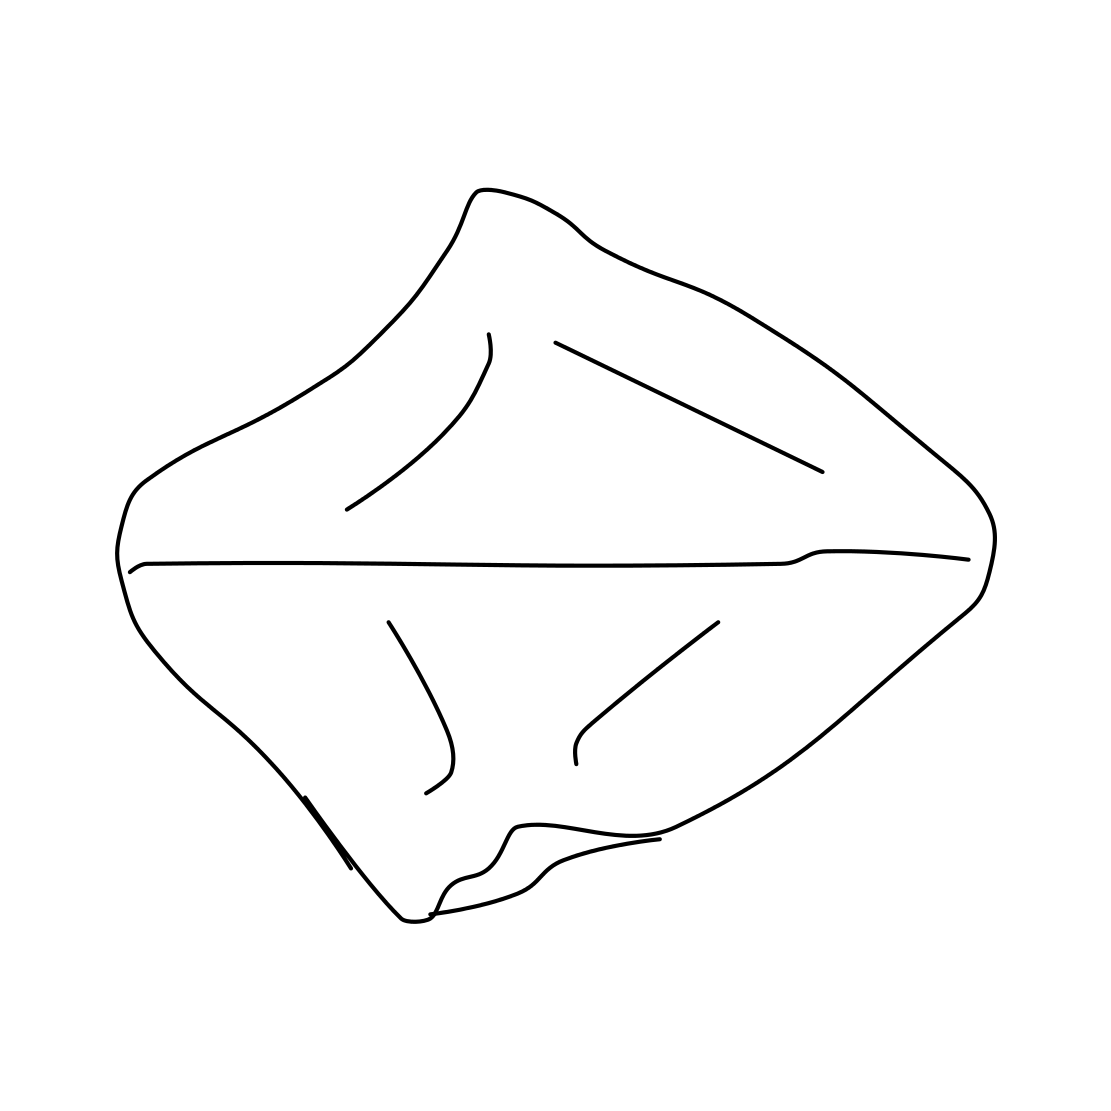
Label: diamond